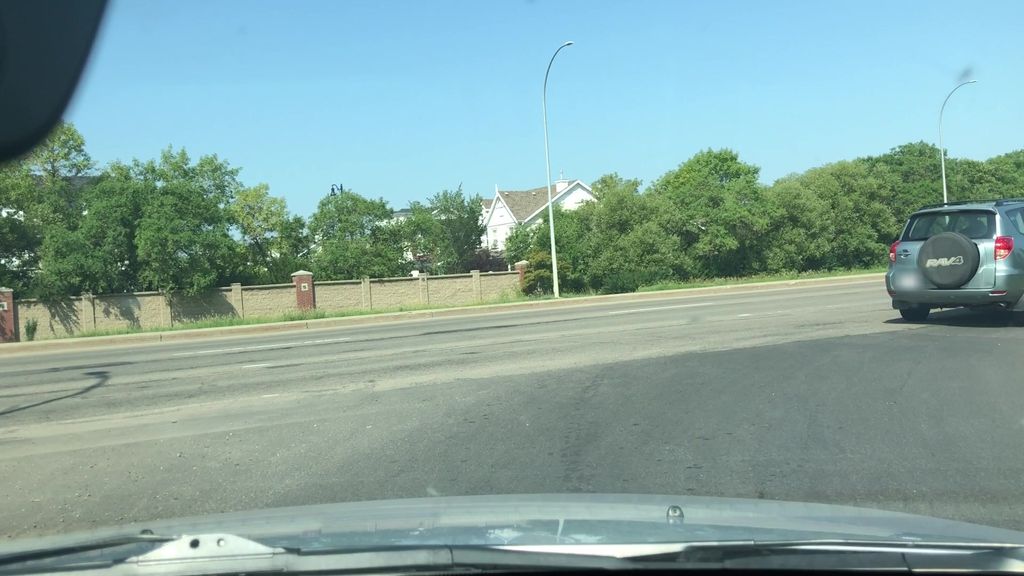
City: edmonton